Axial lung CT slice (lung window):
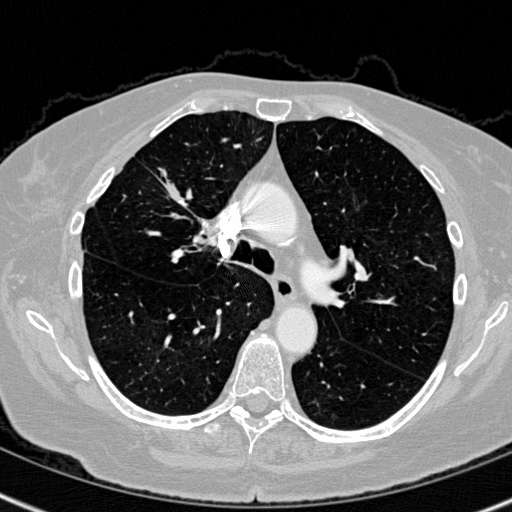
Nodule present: no